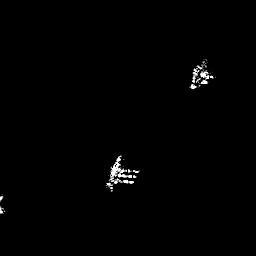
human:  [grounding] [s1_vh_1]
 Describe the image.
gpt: In the satellite image, there is  <ref>1 medium ship </ref> <box>[[40, 63, 48, 74, 0]]</box> located at center,  <ref>1 medium ship </ref> <box>[[72, 26, 83, 35, 0]]</box> located at right.